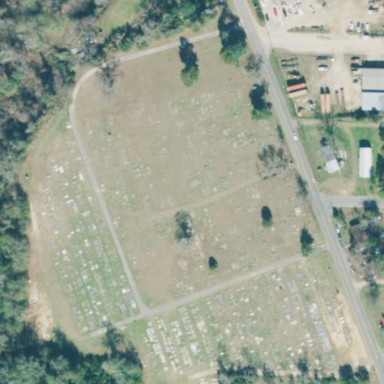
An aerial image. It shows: Cemetery.